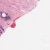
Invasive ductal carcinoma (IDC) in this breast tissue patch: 1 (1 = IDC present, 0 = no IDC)